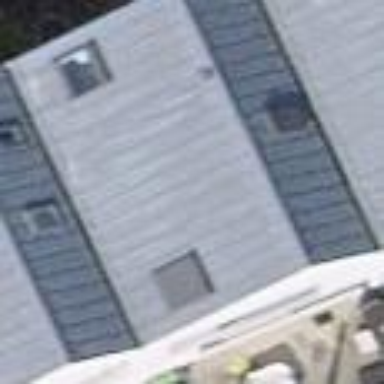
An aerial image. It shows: Building.